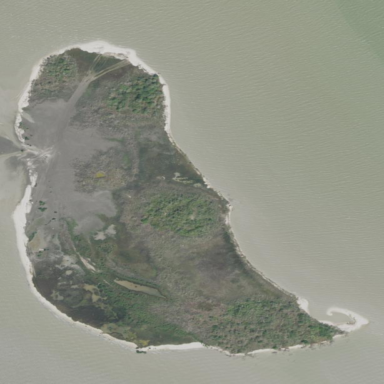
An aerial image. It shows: Islet along the natural coastline.